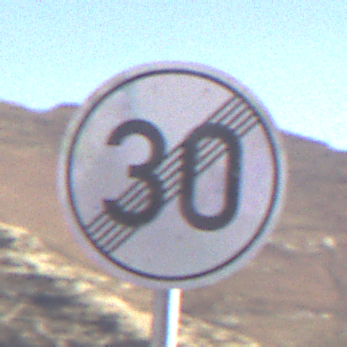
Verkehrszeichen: EndeGeschwindigkeit30
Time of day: MorningAfternoon
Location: Outdoor (Nature)
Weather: Clear
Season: NotSpecified
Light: Natural